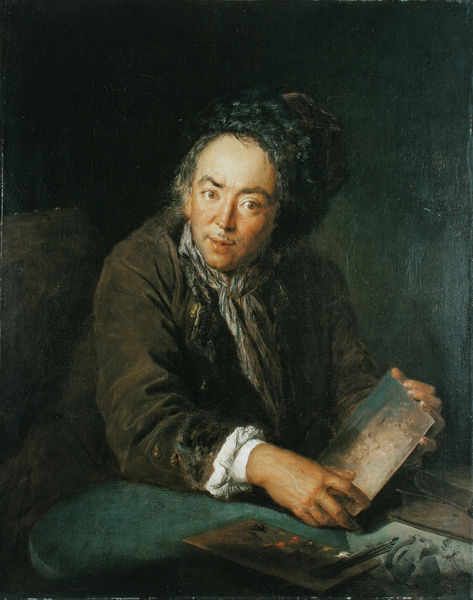
Titel: Bildnis Johann Sigismund Ebert
Künstler: Antoine Pesne
Standort: Mainz
Institution: Landesmuseum
Schlagwörter: dunkel, gemälde, hand, kopf, mann, schatten, weiß, grün, sitzen, braun, haar, hell, hut, licht, mund, nase, schwarz, skizze, stirn, stuhl, tisch, türkis, zeichnung, blick, rot, schal, tuch, beige, malerei, schleife, alt, bart, hemd, hose, jacke, mütze, schnurrbart, arm, augen, gesicht, kleidung, kragen, mensch, samt, ärmel, bild, bildnis, hals, holland, hände, portrait, porträt, spiegel, öl, haare, mantel, stoff, händler, person, augenbrauen, direkter blick, en face, kinn, knopf, kontrast, lippen, locken, renaissance, genre, perücke, kopfbedeckung, seitlich, bilder, man, farben, farbe, ausdruck, beleuchtung, ölgemälde, blue, chair, hands, hat, oil, velvet, white, tafel, black, collar, dark, einfach, face, green, hair, interior, nose, old, painting, room, seated, sitting, sleeve, table, wall, woman, halstuch, maler, bed, knit, looking, mirror, oil painting, picture, pictures, brown, kammer, lichteinfall, platte, ölfarbe, augenbraue, zeigen, knöpfe, selbstporträt, griff, blut, verkäufer, buch, künstler, portait, schriftsteller, selbstbildnis, schlaglicht, palette, pinsel, gesichtsausdruck, background, ear, peasant, eyes, balu, pelzmütze, light, oberlippenbart, drawing, paper, staffel, erstaunt, fragend, gaze, look, weißes hemd, color, shadow, brow, coat, elderly, fur, mouth, realism, scarf, sketch, beard, french, cravat, curls, jacket, paintings, pen, smile, neugierig, leaning, tie, reading, human, clothes, front, colors, artist, large, painter, pastel, studio, pencil, english, eye, bärtchen, fingers, book, brush, shadows, canvas, colour, paint, eyebrows, schaal, work, contrast, forehead, shirt, kupferstecher, hold, poor, impression, big, mustache, moustache, sleeves, pastels, cuff, posed, self-portrait, wig, manuscript, kleine bilder, dern, chardin, chiar, game, holding, grin, seeing, cuffs, showing, äremel, corner, oil on canvas, lighting, speaking, curly, chess, eighteenth century, paint palette, brushes, show, fold, viewing, frill, bätchen, posing, water colors, worried, tabl, attentive, moustace, portraitgemälde, dark corner, nore, crvat, scarfe, portraut, él